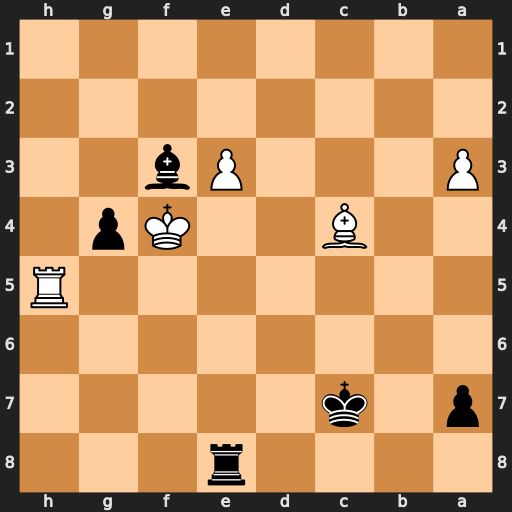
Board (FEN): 4r3/p1k5/8/7R/2B2Kp1/P3Pb2/8/8
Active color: b
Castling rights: -
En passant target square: -
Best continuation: Re4+ Kg3 Rxc4